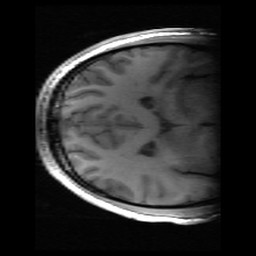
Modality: inplaneT1
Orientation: axial